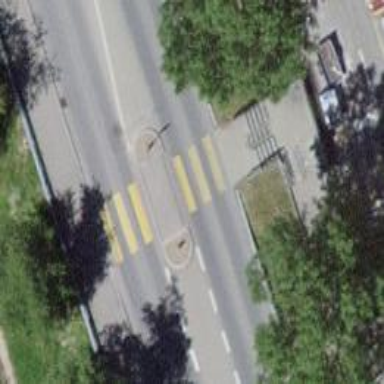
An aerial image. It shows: Zebra crossing on the road.